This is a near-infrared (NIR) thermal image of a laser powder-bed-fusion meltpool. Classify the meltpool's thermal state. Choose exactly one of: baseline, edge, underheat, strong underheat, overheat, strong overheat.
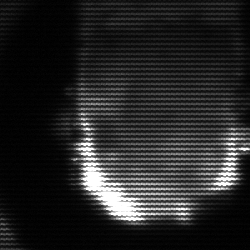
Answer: baseline